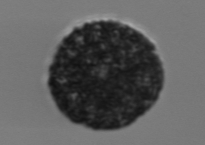
Label: Vicicitus_globosus